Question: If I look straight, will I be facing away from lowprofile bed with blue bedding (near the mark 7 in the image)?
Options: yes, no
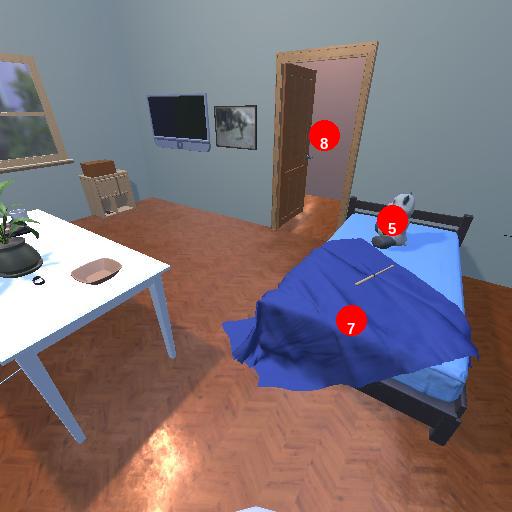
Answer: yes